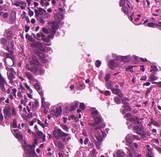
Tumor epithelial tissue: yes
Tumor-associated stroma tissue: yes
Normal tissue: no